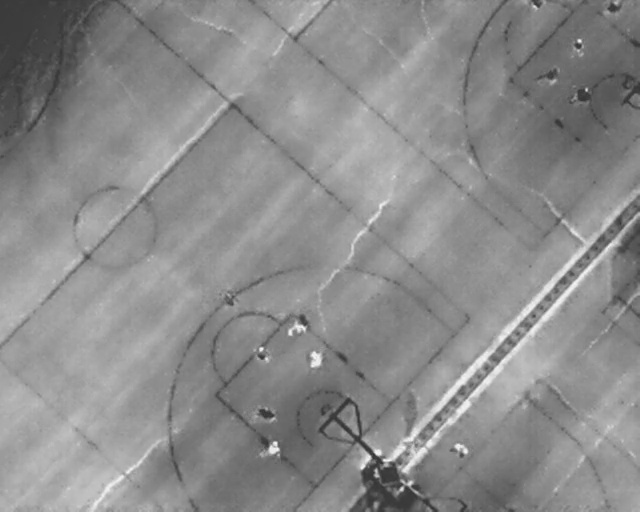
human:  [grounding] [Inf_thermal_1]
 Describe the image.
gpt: In the satellite image, there is  <ref>3 medium person </ref> <box>[[34, 56, 37, 59, 2], [39, 67, 42, 70, 2], [45, 62, 48, 65, 2]]</box> located at center,  <ref>1 large person </ref> <box>[[41, 86, 44, 89, 2]]</box> located at bottom,  <ref>1 large person </ref> <box>[[70, 86, 73, 90, 2]]</box> located at bottom right,  <ref>1 medium person </ref> <box>[[47, 68, 50, 71, 2]]</box> located at bottom,  <ref>3 medium person </ref> <box>[[83, 0, 84, 2, 2], [94, 0, 97, 3, 2], [88, 7, 92, 10, 2]]</box> located at top right,  <ref>2 large person </ref> <box>[[84, 13, 88, 16, 30], [88, 17, 93, 19, 44]]</box> located at top right.